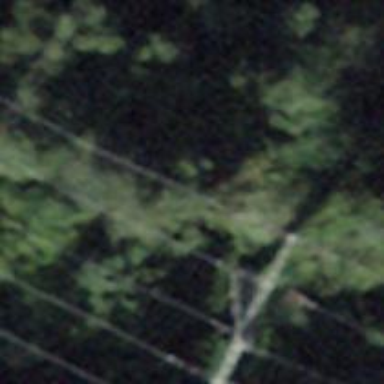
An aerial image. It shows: Power line in the image.